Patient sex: M
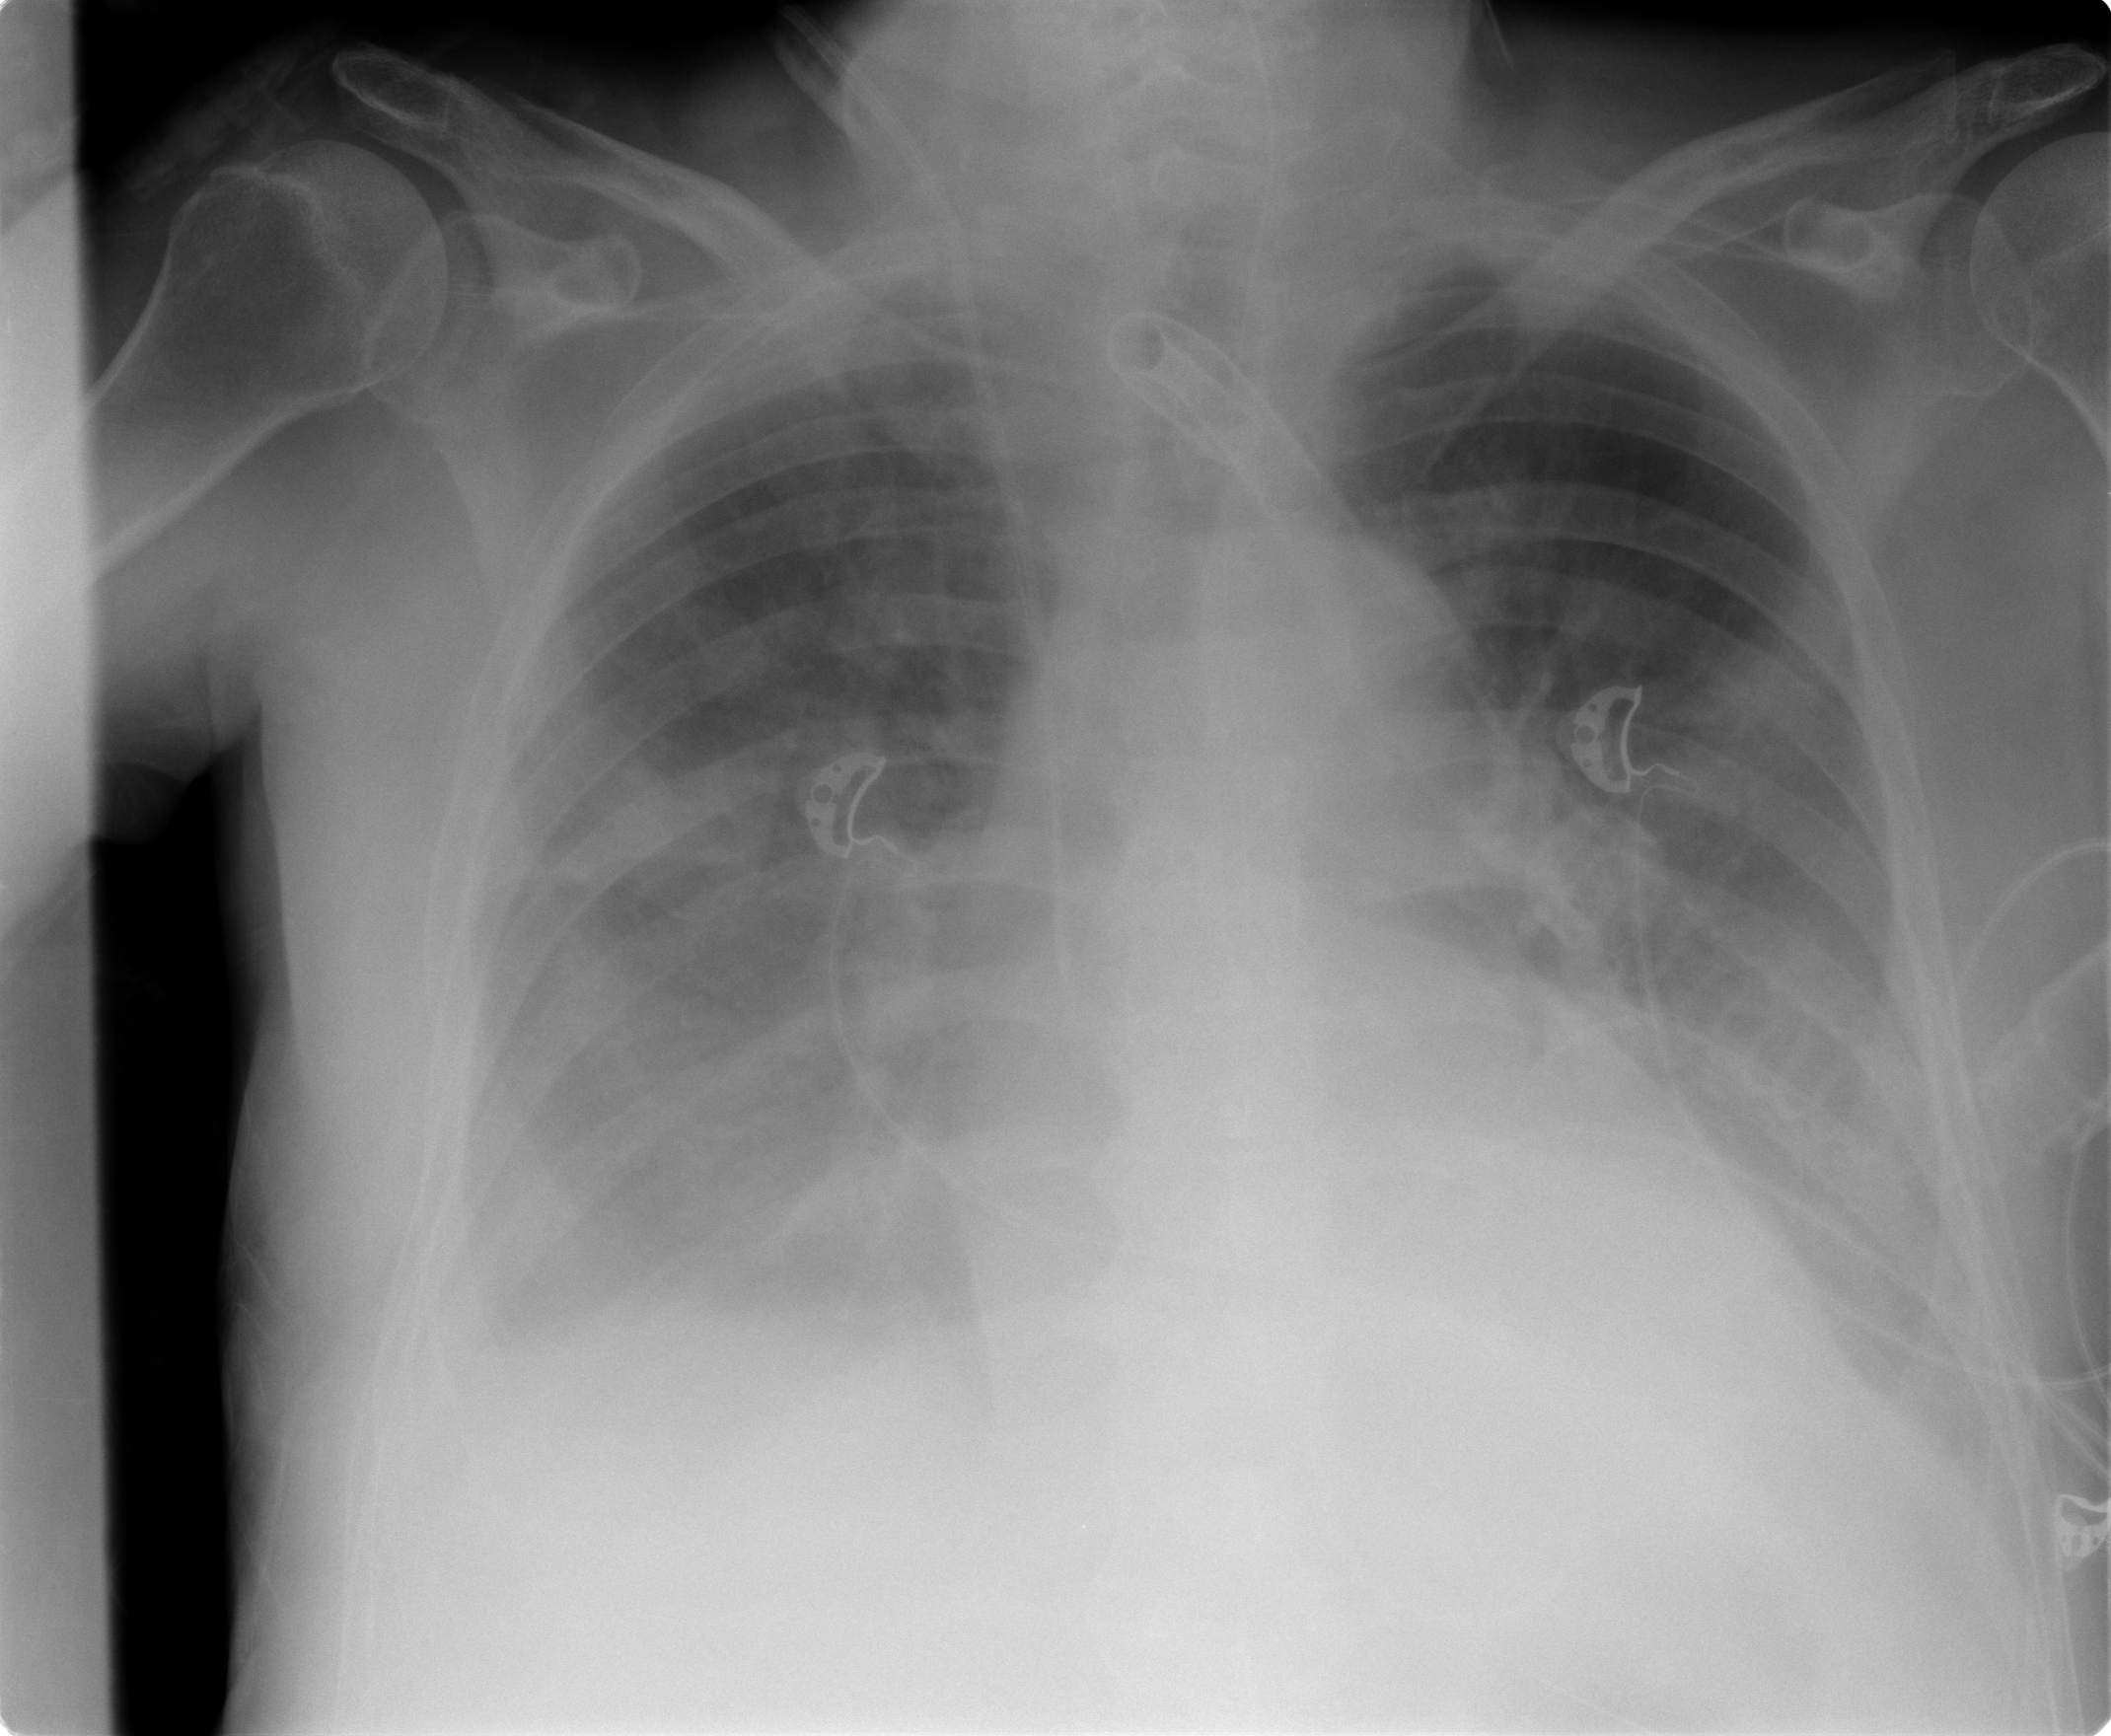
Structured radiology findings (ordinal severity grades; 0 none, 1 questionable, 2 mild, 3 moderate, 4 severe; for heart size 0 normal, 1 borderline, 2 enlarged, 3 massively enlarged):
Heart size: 1
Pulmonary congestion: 2
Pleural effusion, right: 2
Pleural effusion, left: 2
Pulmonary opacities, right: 2
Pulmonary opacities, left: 0
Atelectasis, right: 2
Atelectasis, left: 2